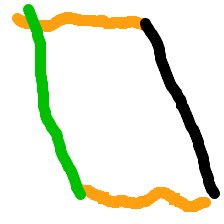
Shape: parallelogram